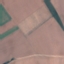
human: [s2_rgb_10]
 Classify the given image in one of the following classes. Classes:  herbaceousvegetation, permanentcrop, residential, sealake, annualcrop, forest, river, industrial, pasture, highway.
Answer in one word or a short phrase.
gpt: AnnualCrop